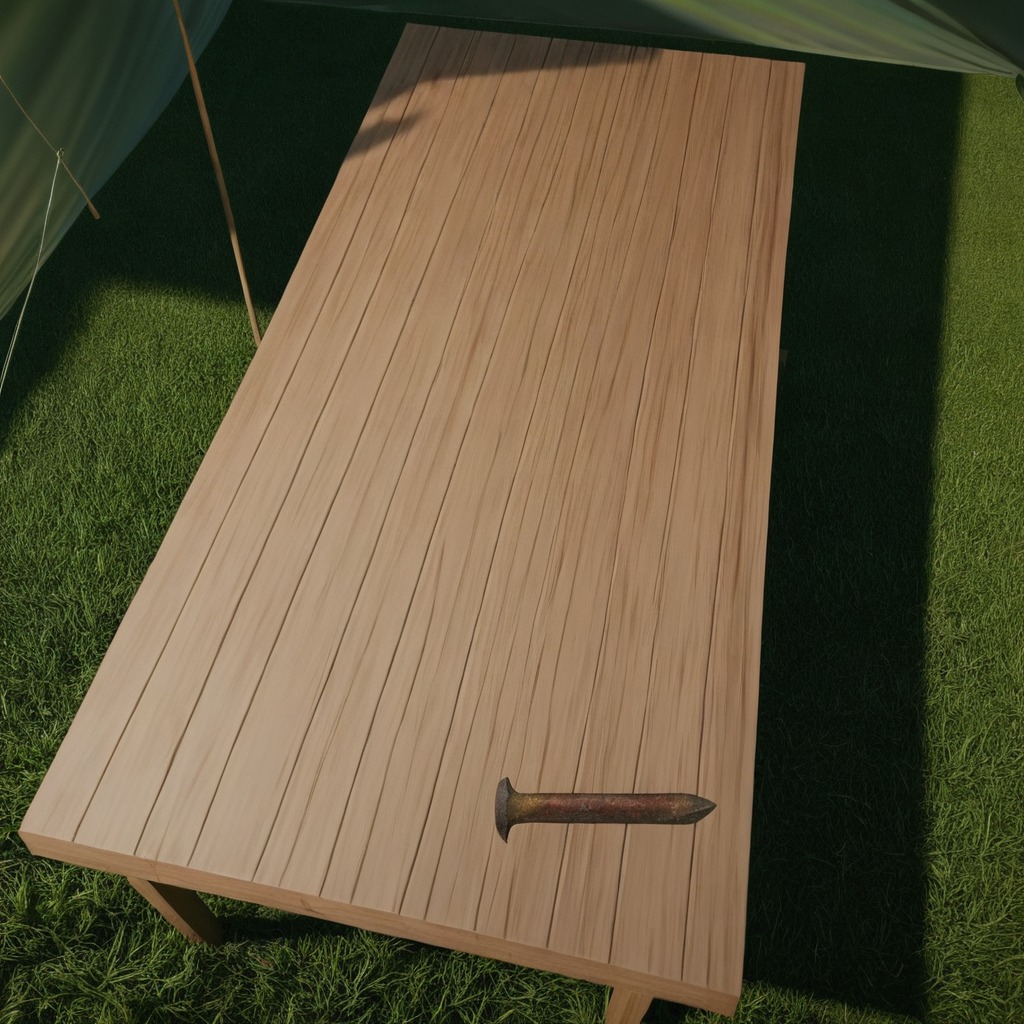
A iron nail is lying on a wooden table inside a jungle field workshop tent humid ambient light worn but